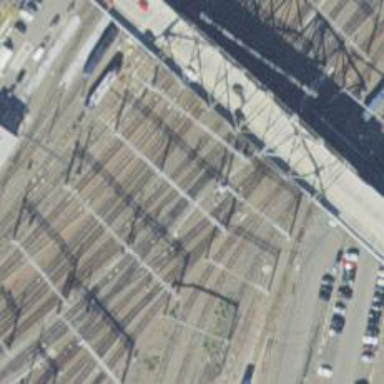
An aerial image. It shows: Rail siding with electrified contact lines for trains.